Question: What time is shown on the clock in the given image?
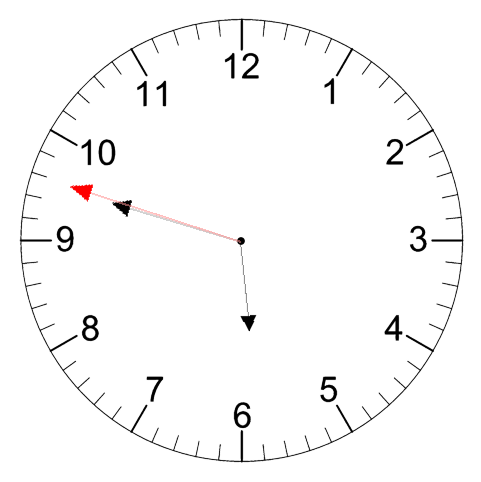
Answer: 05:47:48